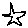
Label: star